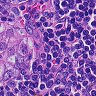
Metastatic tissue present: yes